A scalogram of one vibration snapshot from a rotating bearing is shown, computed with a continuous wavelet transform. Based on the visible evidence, which condition applies: normal, inner_race, outer_race, ball?
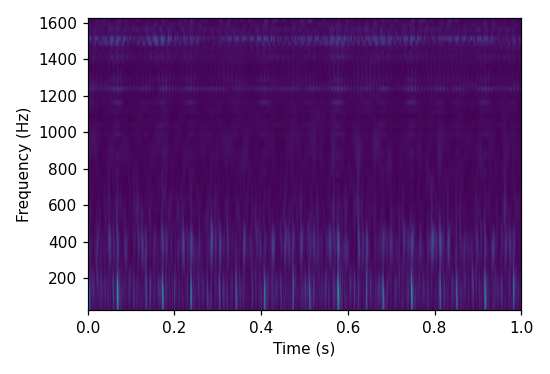
Answer: outer_race